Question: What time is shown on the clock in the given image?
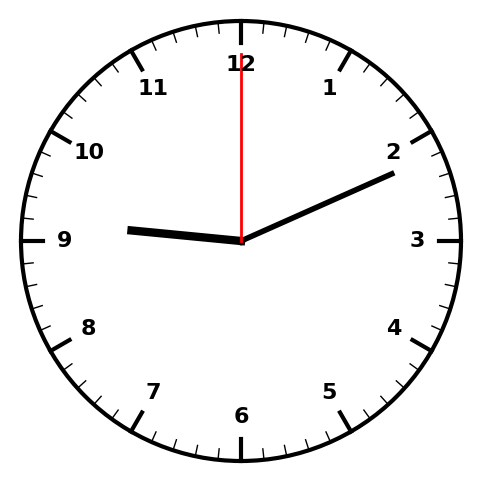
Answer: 09:11:00